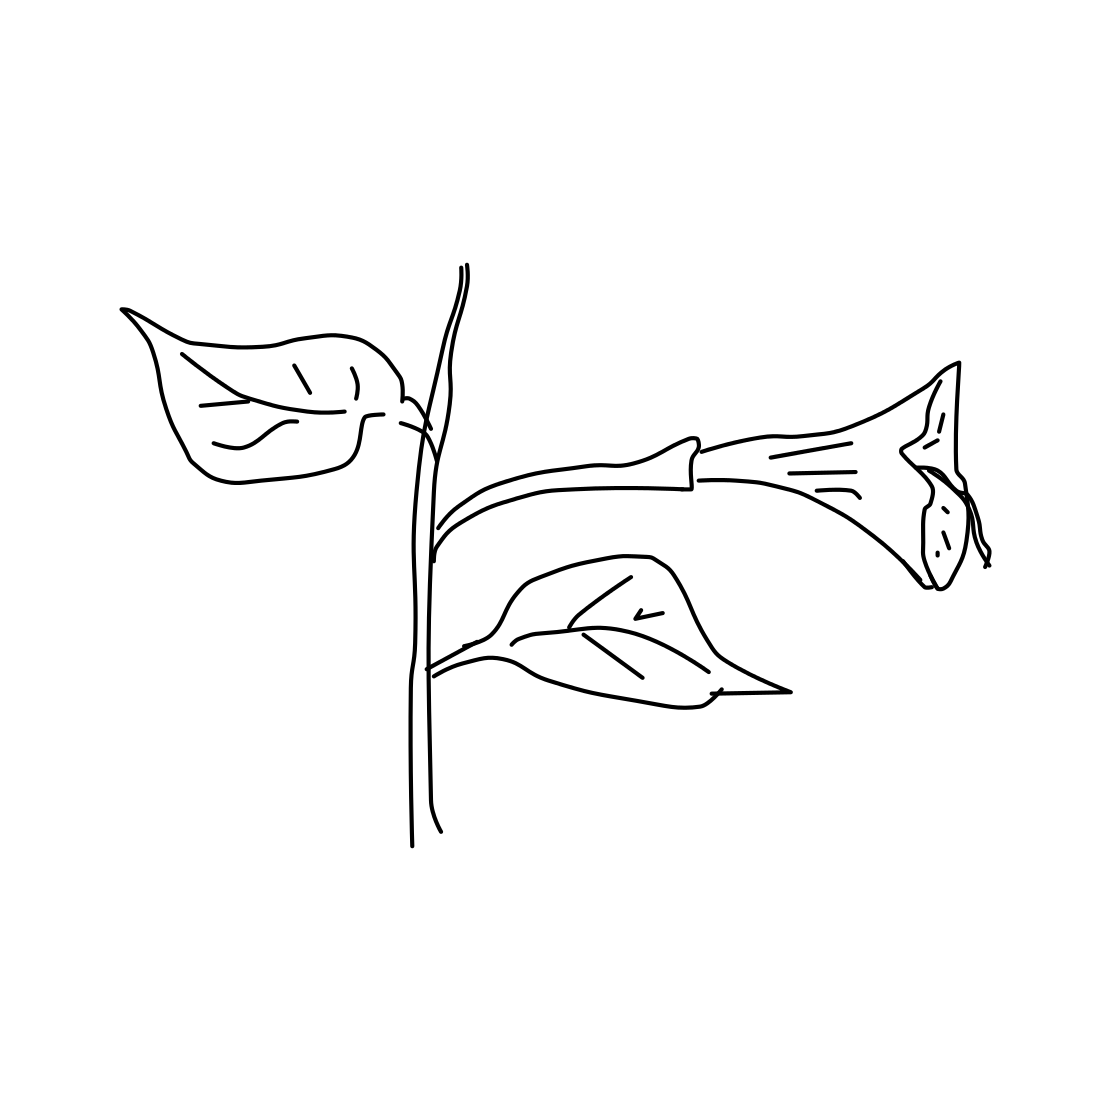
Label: flower with stem